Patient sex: F
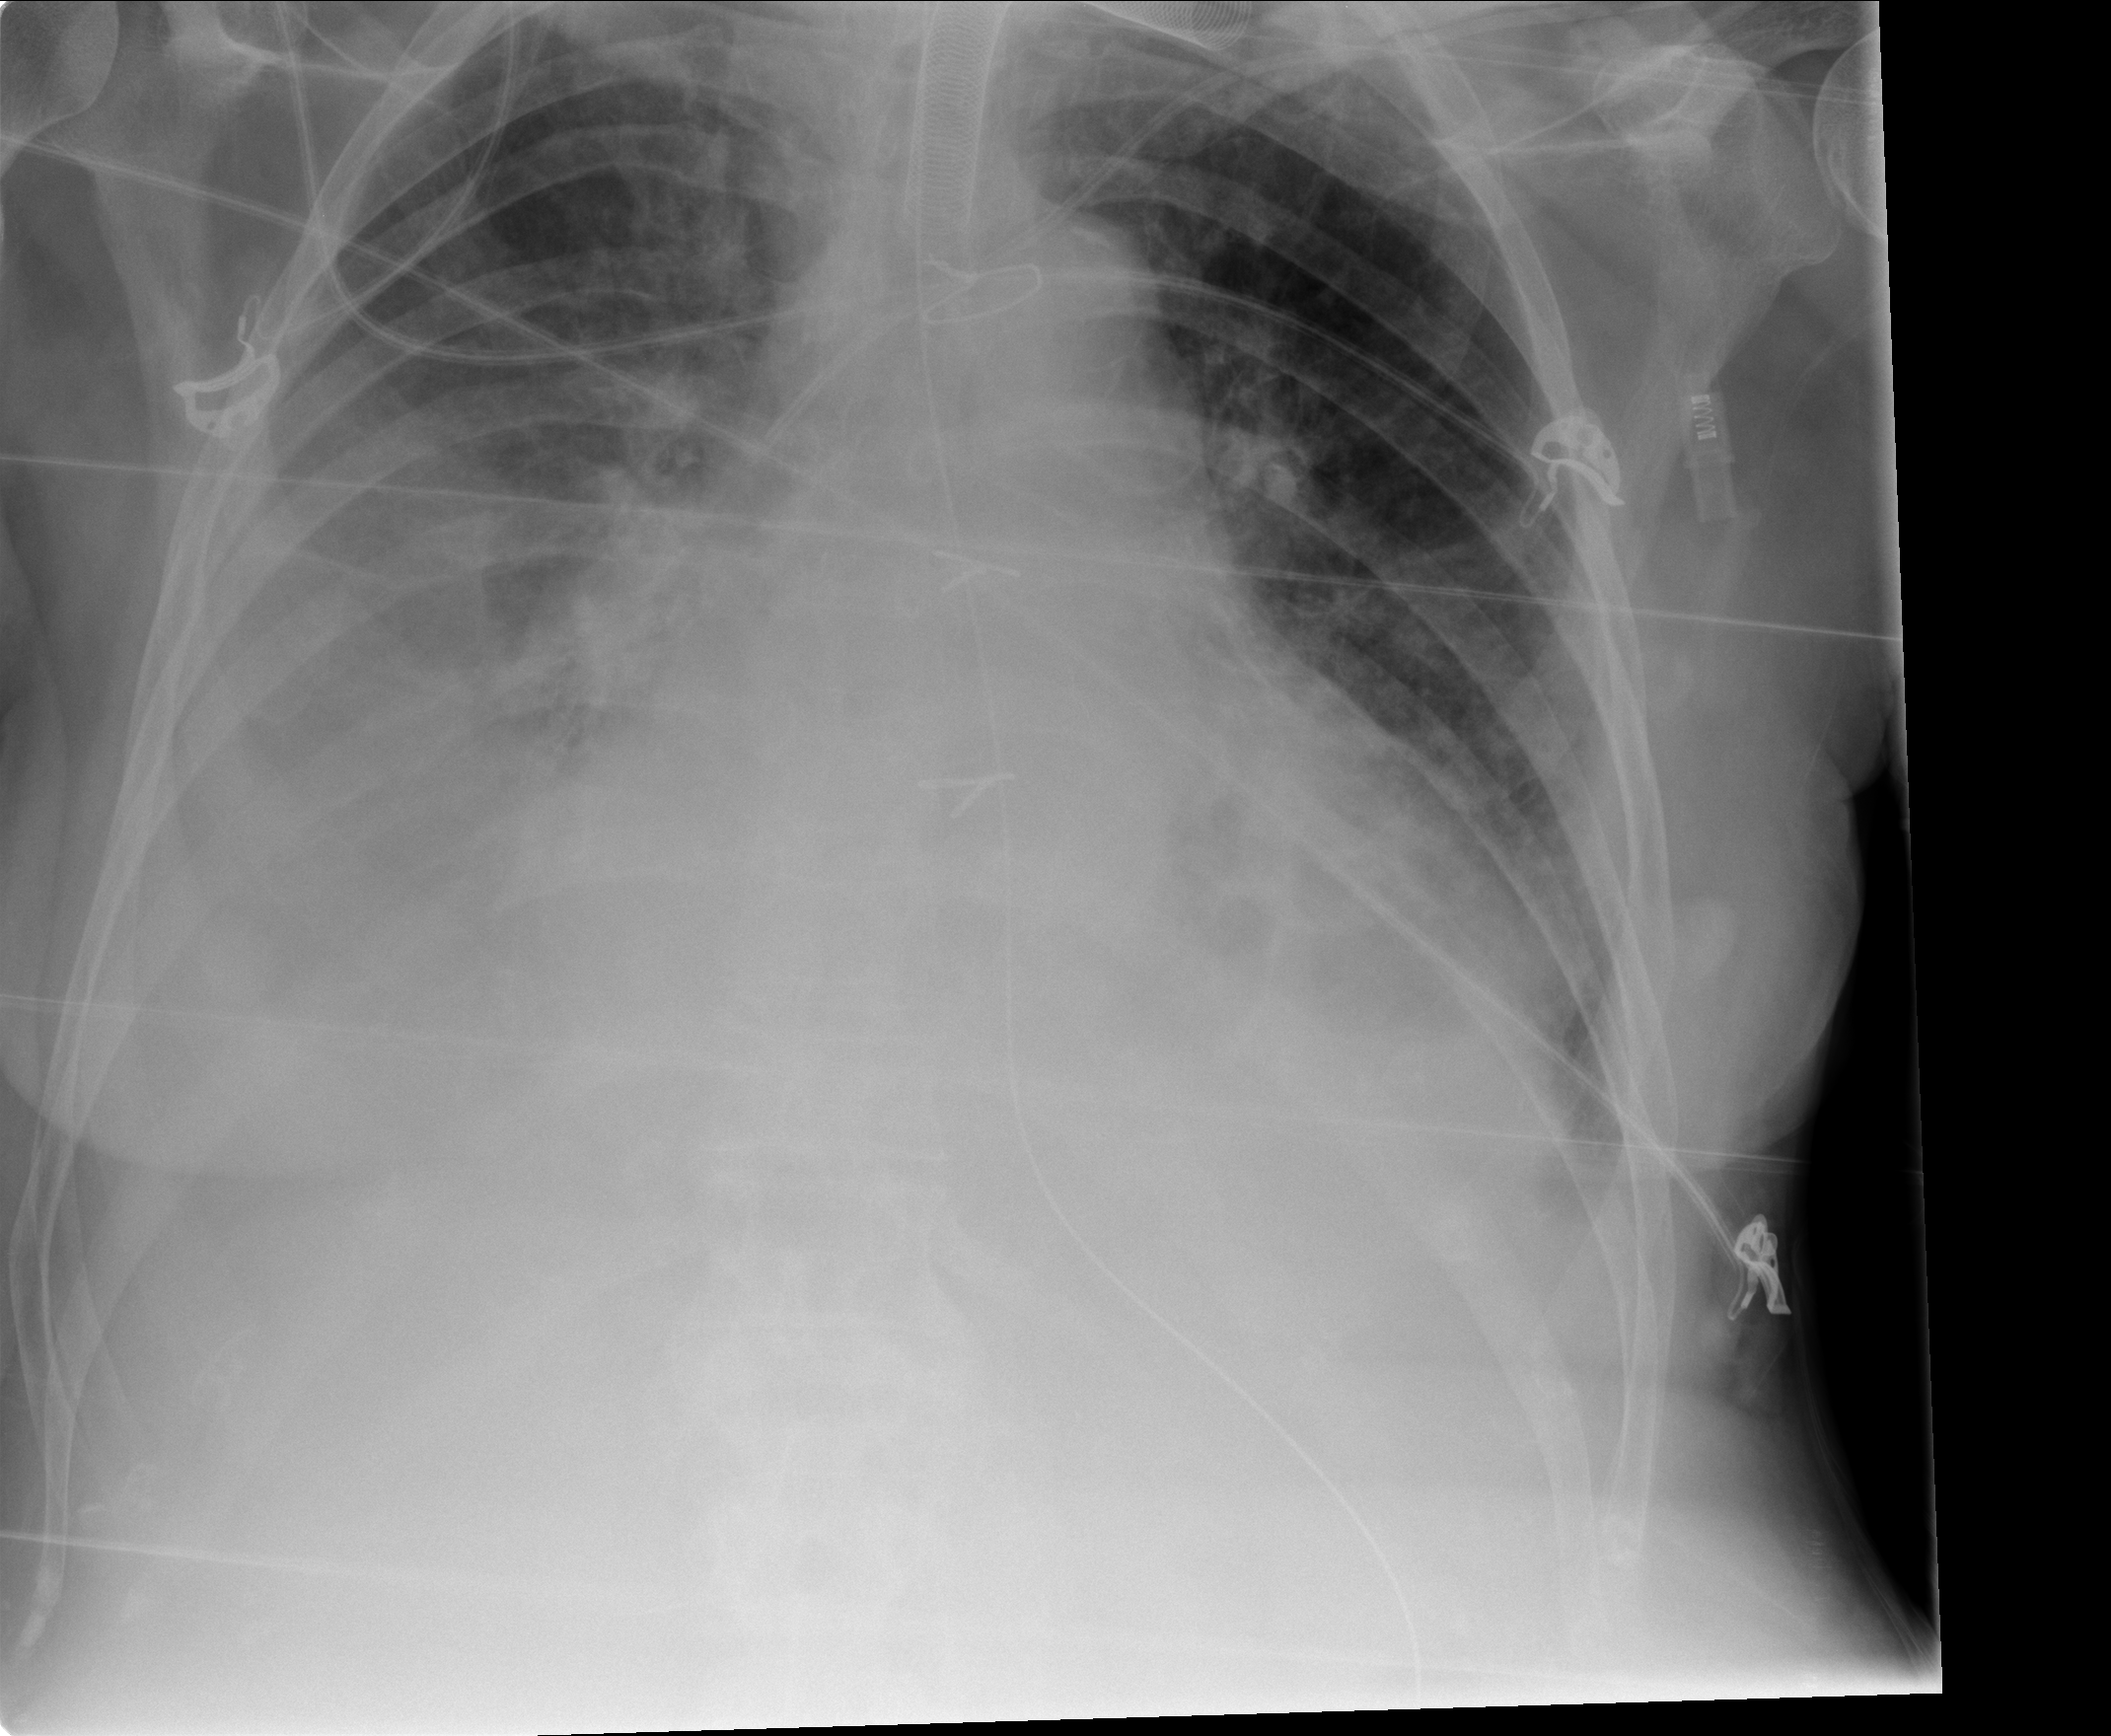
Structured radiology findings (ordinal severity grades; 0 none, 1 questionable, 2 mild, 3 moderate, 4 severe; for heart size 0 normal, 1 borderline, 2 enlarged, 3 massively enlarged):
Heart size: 3
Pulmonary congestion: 2
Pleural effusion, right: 3
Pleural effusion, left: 2
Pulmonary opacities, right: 0
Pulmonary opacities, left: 0
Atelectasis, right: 3
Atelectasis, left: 2